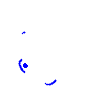
Particle: pion